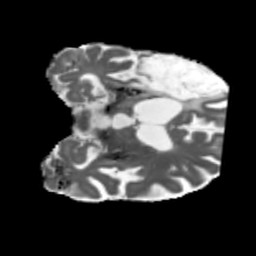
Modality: MD
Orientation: coronal
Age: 42
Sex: male
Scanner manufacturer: siemens
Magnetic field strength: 3 T
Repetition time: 5.47 s
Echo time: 0.0854 s